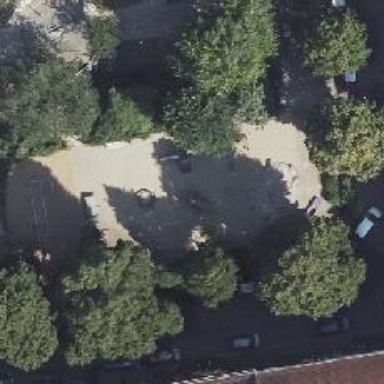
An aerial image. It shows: Playground featuring climbing pole.